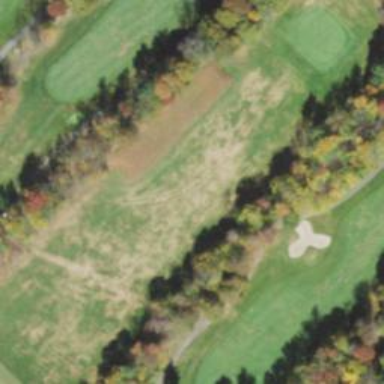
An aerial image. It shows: Grassy area designated as driving range for golf.